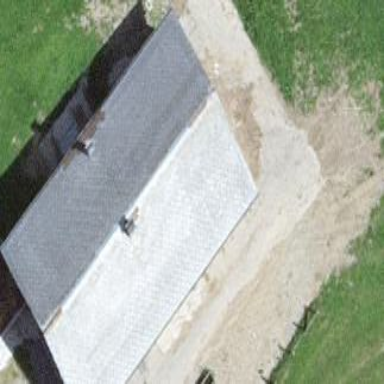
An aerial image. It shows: Cowshed building.